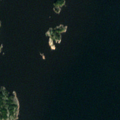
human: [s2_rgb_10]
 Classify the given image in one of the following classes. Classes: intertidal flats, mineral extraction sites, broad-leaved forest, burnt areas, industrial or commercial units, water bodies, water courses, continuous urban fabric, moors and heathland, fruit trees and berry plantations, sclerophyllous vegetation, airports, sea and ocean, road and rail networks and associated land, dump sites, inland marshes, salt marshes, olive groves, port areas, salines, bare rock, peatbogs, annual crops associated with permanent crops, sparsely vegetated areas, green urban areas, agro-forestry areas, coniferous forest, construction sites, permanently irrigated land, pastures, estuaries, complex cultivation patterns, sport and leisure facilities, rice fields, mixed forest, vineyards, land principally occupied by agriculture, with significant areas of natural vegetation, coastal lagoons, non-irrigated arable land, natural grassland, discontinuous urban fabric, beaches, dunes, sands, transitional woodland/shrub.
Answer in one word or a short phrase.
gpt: coniferous forest, sea and ocean